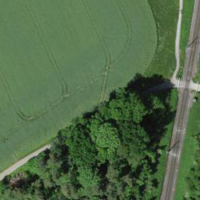
EUNIS habitat code: 25
Species observed at this site:
Anacamptis pyramidalis